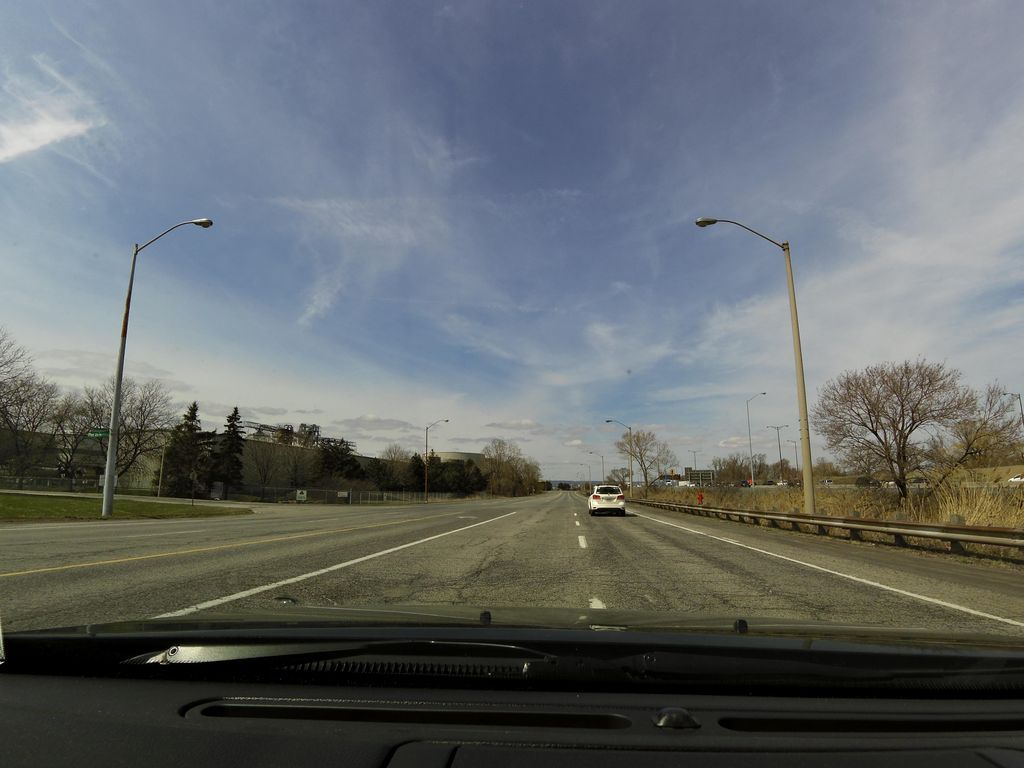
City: hamilton